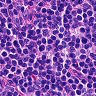
Metastatic tissue present: no